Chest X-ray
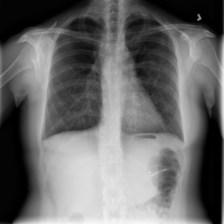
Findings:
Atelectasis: negative
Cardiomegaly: negative
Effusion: negative
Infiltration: negative
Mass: negative
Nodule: negative
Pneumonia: negative
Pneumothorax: negative
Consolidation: negative
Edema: negative
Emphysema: negative
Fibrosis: negative
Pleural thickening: negative
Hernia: negative